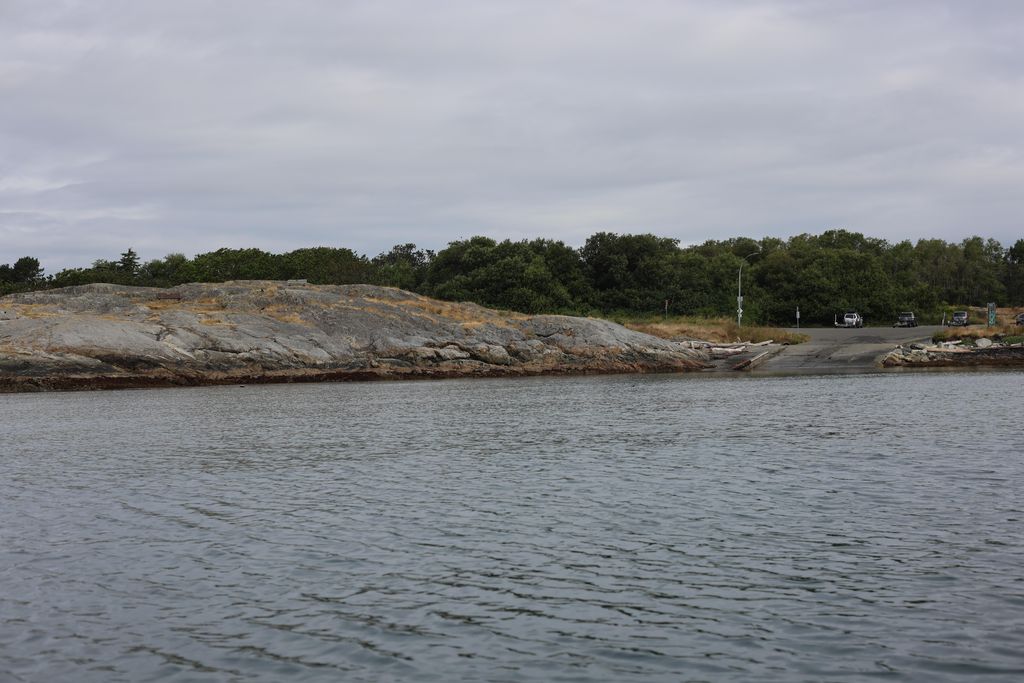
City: victoria